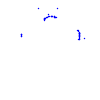
Particle: kaon